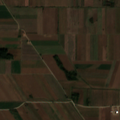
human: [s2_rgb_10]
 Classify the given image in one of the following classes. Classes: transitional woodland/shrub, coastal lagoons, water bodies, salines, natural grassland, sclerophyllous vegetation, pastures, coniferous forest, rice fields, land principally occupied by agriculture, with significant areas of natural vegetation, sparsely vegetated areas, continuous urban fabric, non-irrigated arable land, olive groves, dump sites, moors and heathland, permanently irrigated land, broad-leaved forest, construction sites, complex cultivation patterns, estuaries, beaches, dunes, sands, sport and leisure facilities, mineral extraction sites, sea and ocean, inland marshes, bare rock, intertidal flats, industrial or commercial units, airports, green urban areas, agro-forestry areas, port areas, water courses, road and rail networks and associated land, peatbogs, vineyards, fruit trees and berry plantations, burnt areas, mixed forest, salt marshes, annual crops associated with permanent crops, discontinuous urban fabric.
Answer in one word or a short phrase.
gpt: non-irrigated arable land, land principally occupied by agriculture, with significant areas of natural vegetation